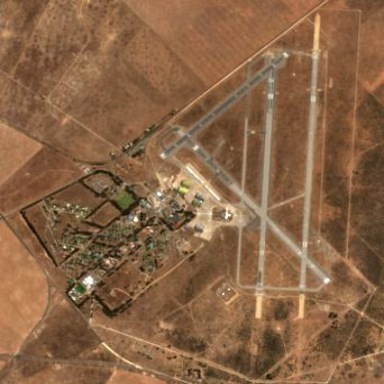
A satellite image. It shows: Military airfield located within aerodrome.